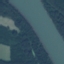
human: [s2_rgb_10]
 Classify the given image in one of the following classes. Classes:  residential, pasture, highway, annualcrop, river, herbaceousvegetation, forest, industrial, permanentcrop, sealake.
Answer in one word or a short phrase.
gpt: River